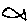
Label: fish